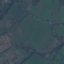
Label: Pasture